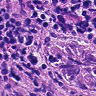
Metastatic tissue present: yes